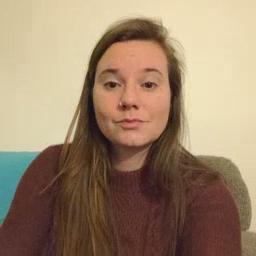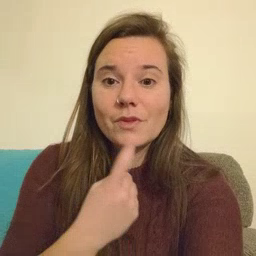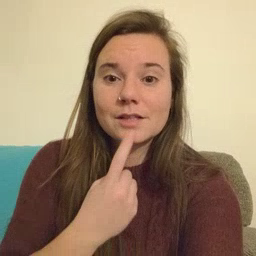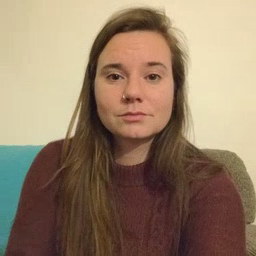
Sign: red